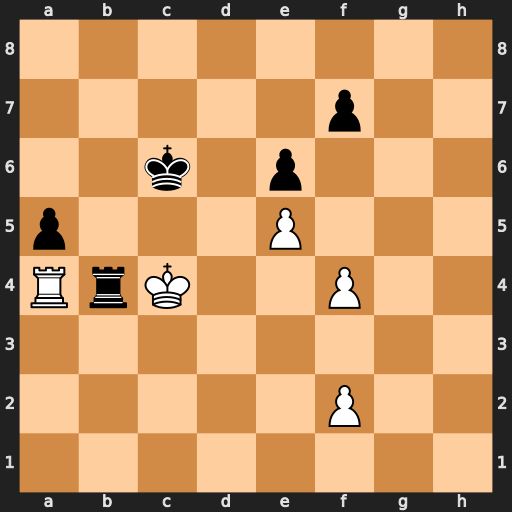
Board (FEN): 8/5p2/2k1p3/p3P3/RrK2P2/8/5P2/8
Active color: w
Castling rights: -
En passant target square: -
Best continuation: Rxb4 axb4 f3 b3 Kxb3